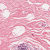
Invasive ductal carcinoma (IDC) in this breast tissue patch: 0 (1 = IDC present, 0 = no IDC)